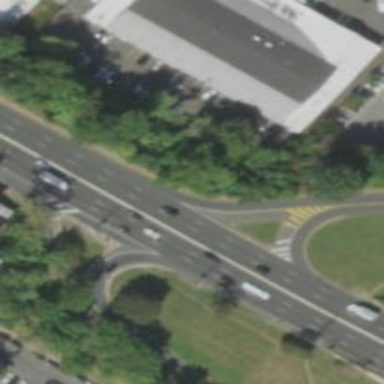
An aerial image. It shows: Trunk link road with asphalt surface.